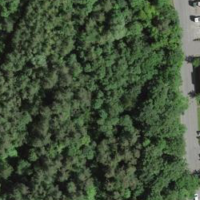
EUNIS habitat code: 44
Species observed at this site:
Lonicera acuminata